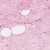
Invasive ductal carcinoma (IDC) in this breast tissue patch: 1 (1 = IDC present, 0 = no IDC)